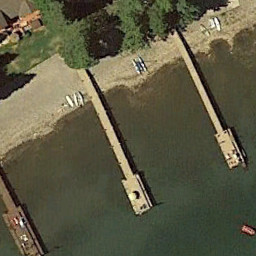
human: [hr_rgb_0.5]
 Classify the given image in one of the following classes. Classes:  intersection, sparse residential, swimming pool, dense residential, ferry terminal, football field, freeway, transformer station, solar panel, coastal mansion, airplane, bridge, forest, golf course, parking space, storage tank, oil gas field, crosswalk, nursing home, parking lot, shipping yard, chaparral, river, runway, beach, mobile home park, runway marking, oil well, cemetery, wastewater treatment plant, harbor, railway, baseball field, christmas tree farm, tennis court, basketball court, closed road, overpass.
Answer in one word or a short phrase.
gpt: ferry terminal